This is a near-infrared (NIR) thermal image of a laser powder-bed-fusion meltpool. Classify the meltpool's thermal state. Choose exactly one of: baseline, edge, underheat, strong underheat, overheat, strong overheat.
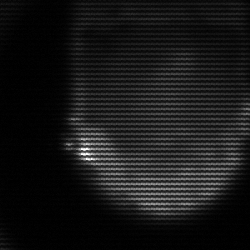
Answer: edge